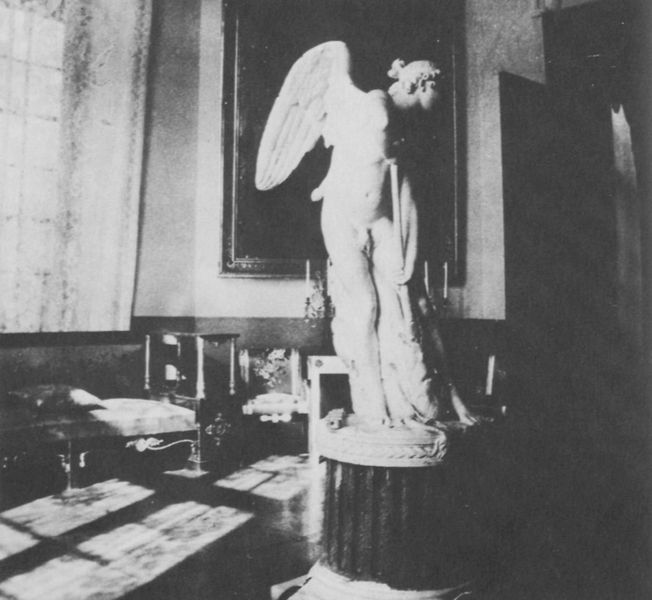
Titel: Archangelkoje; Details aus zwei Innenräumen
Künstler: Russischer Photograph
Schlagwörter: dunkel, flügel, gemälde, mann, nackt, schatten, fenster, frau, hell, licht, marmor, raum, schwarz, säule, tisch, tür, weiss, zimmer, tuch, rahmen, sockel, bild, innenraum, möbel, sonne, boden, figur, decke, klassizismus, engel, putto, skulptur, statue, bank, kissen, salon, atelier, bett, lciht, kerzen, leuchter, stuck, plastik, podest, foto, fotografie, photographie, sprossen, mythologie, photo, ausstellung, kerzenleuchter, antik, griechisch, museum, hermes, fotographie, klassik, photografie, karmin, abguss, gättin